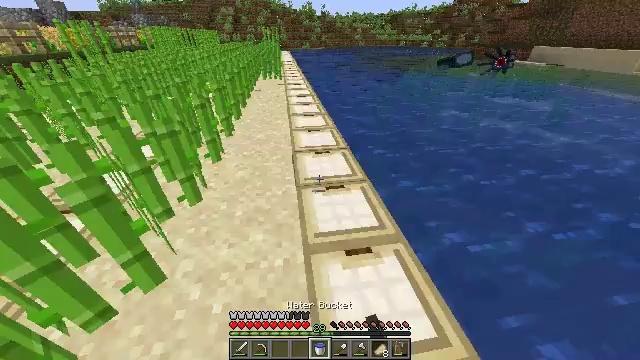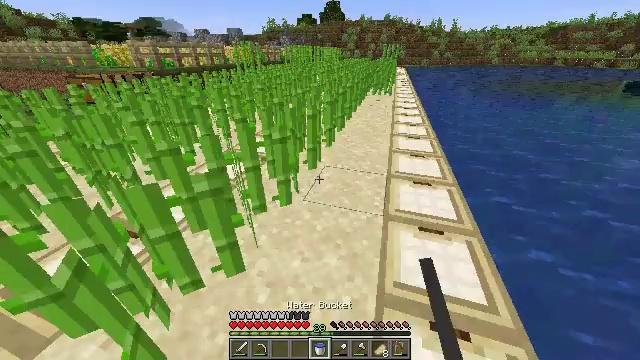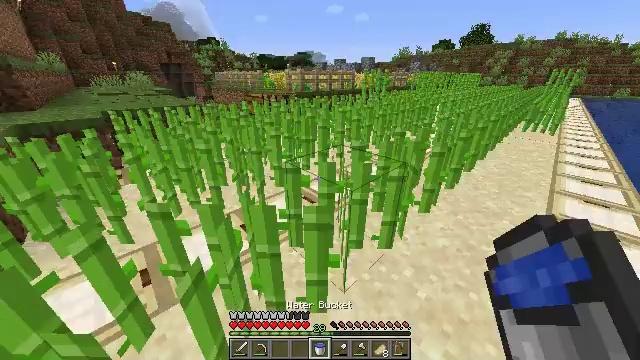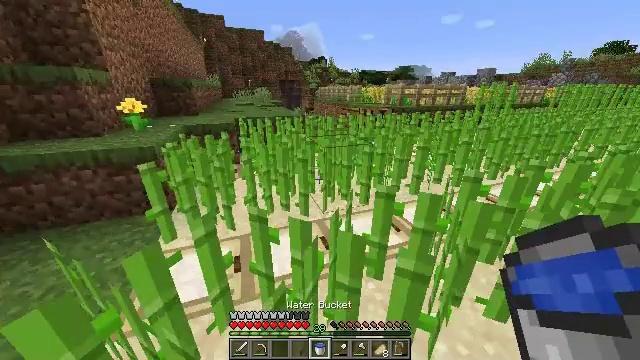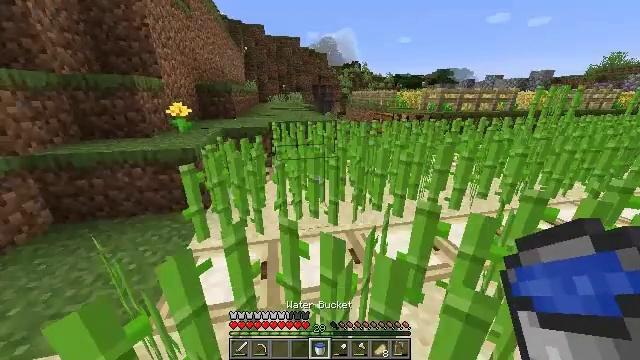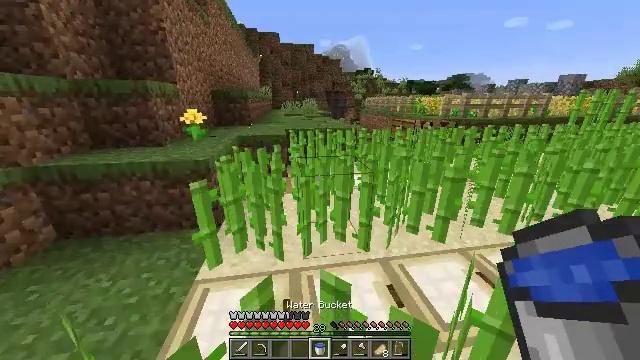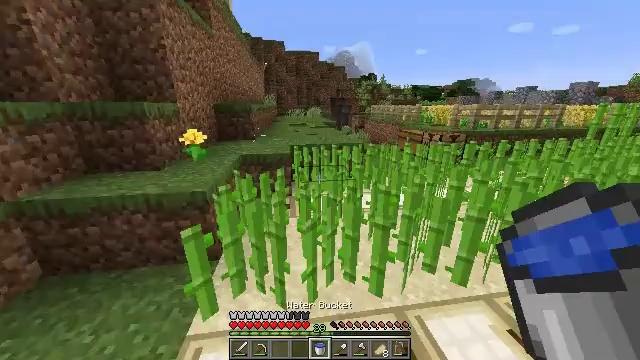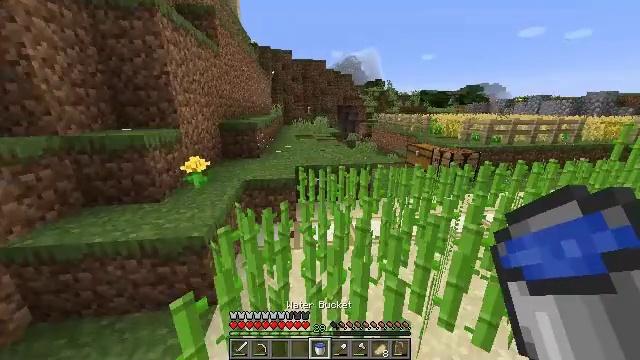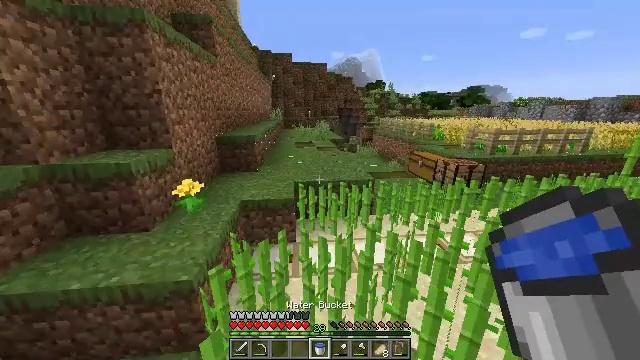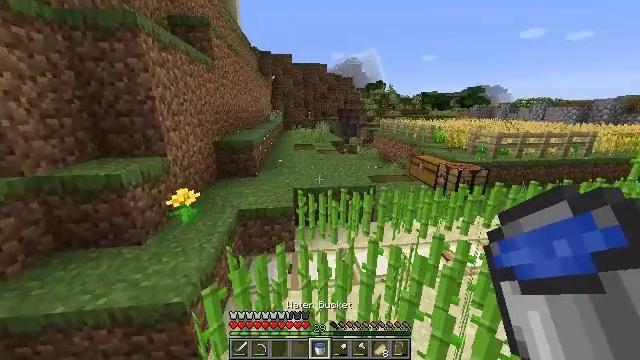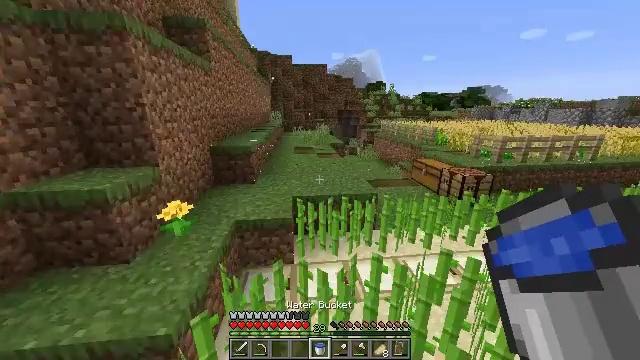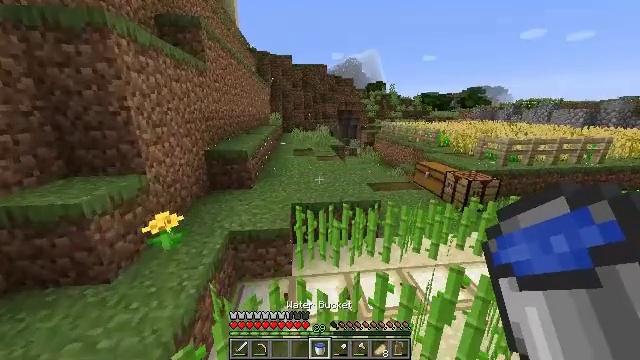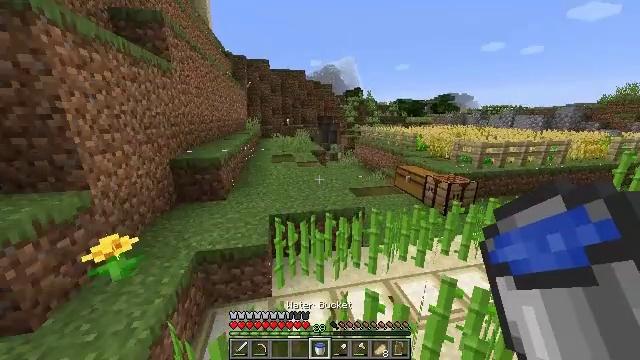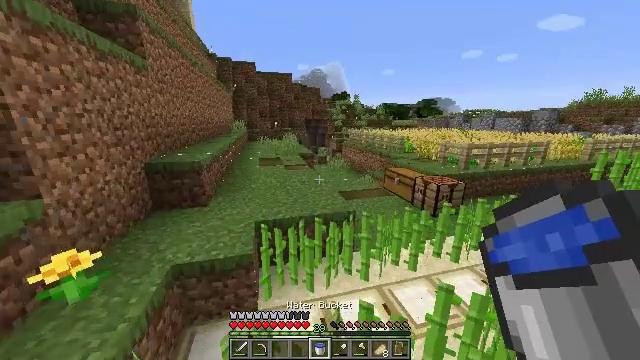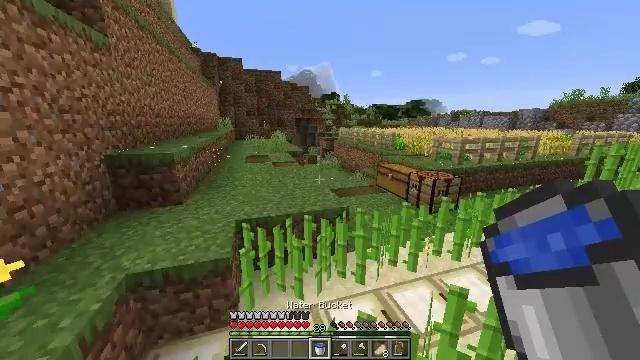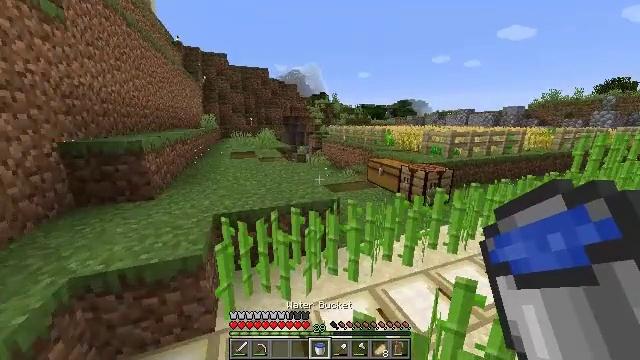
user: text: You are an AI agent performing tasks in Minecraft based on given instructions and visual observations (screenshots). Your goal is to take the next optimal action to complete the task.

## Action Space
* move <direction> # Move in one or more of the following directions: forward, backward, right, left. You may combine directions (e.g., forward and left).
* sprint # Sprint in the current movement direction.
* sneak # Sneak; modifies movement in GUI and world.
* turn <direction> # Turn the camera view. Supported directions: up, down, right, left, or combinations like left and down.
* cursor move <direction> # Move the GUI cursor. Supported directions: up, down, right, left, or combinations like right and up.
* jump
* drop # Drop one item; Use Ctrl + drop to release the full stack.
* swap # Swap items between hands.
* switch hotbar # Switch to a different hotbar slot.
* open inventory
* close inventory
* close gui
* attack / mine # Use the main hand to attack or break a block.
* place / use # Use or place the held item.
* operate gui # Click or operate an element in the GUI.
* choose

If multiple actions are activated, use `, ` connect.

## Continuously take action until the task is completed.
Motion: motion action
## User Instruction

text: Gather the birch fence from a structure.
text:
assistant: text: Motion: move forward and move left, sprint, turn left and up
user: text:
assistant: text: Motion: move forward and move left, sprint, turn left and up
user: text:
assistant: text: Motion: move forward and move left, sprint, turn left and up
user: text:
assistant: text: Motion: move forward and move left, sprint, turn left and up
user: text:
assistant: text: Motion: move forward, sprint, turn left and up
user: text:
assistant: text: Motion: move forward, sprint, turn left, jump
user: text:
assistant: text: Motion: move forward, sprint, turn left and up, jump
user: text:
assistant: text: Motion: move forward, sprint, jump
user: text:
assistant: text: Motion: move forward, sprint, jump
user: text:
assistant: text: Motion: move forward, sprint, jump
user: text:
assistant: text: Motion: move forward and move right, sprint, jump
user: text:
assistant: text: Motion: move forward and move right, sprint, turn right and up, jump
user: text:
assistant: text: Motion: move forward and move right, sprint, turn right, jump
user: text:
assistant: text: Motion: move forward and move right, sprint, turn right, jump
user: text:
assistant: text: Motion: move forward and move right, sprint, turn right, jump
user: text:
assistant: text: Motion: move forward and move right, sprint, turn right, jump
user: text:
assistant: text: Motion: move forward and move right, sprint, turn right, jump
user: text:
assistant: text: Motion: move forward and move right, sprint, jump
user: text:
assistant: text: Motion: move forward and move right, sprint, jump
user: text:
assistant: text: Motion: move forward and move right, sprint, jump
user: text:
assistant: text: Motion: move forward and move right, sprint, jump
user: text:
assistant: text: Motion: move forward and move right, sprint, jump
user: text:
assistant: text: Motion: move forward and move right, sprint
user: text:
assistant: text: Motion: move forward and move right, sprint
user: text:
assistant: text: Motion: move forward and move right, sprint
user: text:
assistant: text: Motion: move forward and move right, sprint
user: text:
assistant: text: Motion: move forward, sprint
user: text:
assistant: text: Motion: move forward, sprint, turn right, switch to hotbar 1
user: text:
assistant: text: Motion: move forward, sprint, turn right, switch to hotbar 1
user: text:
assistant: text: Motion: move forward, sprint, turn right and down, switch to hotbar 1